Interaction volume radius: 10 \u00c5
Interaction volume height: 10 \u00c5
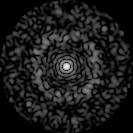
Disorder parameter: 0.8445